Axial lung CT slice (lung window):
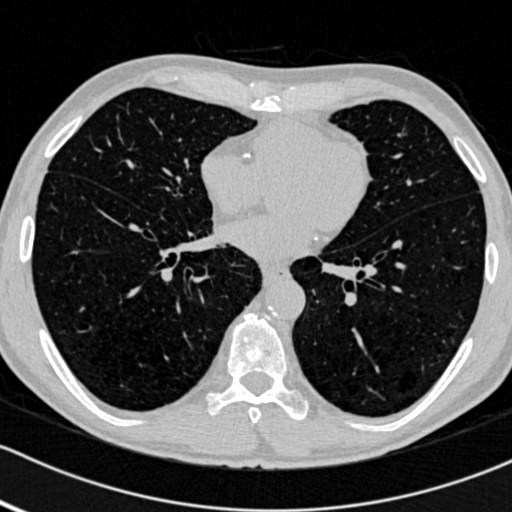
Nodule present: no